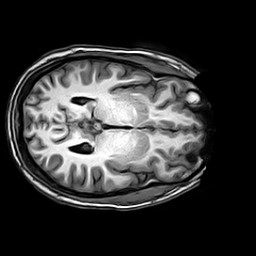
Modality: T1w
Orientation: axial
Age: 28
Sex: male